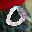
Label: 0